Question: My goal is to have one element on initial load, this element should have id="something_", when a add link is clicked, underneath already existing element, new, the same html element should be added,not with id="something_o", but with id="something_", or last element , to be specific. The user should be able to add these elements infinitely. When the user clicks deleted, element should disappear.

Any ideas?
<URL> is prepared fiddle for easier help...
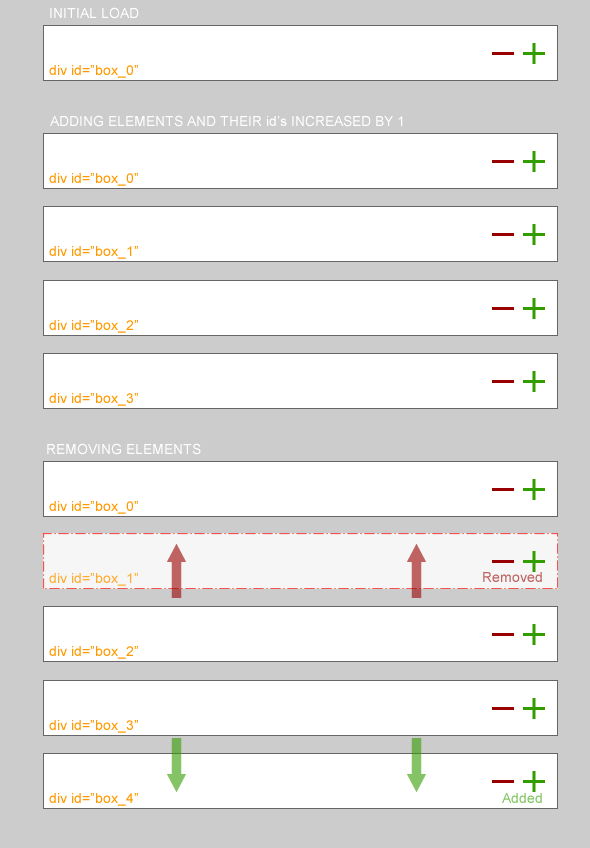
Answer: '''
var counter = 1;
$('.AddEl').live('click', function () {
var el = $('#element_1').clone().attr('id', 'element_' + ++counter).appendTo('body');
});
$('.RemoveEl').live('click', function () {
var el = $(this).parents('.elem')
if (el.get(0).id !== 'element_1') el.remove();
});
'''
<URL>